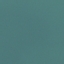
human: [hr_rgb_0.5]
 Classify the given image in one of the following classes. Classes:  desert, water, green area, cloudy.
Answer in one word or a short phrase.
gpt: water